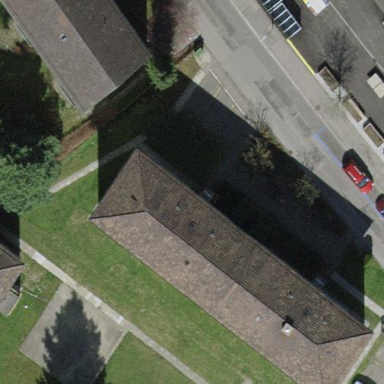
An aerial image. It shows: Apartment building with tile roof.